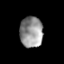
Tissue: lung
Cell type: Epithelial cells
Senescence score: 0.2319
Nuclear area (px): 696
Mean DAPI intensity: 147.519